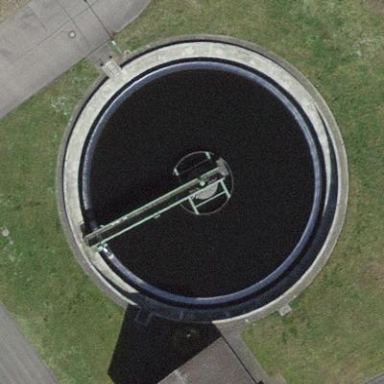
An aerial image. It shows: Body of wastewater.